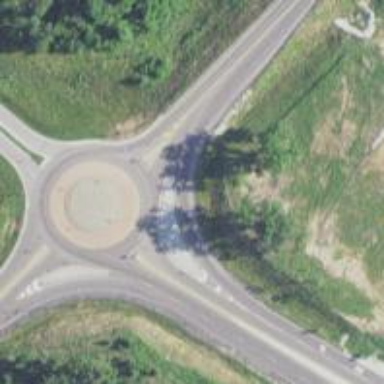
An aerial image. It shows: Tertiary road leading to roundabout junction.